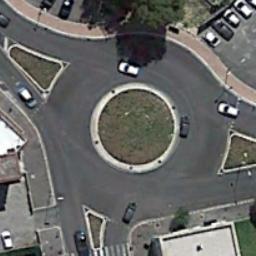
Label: roundabout